Question: I have a UISwitch I am working with on my storyboard, and I am having trouble changing the wording from on/off to private/public which is what I need for my app. Also I would like the switch to be horizontal and longer so that a brief explanation can be added next to it.
Is that possible? How do I do that? I am attaching a screen shot of what I currently have.
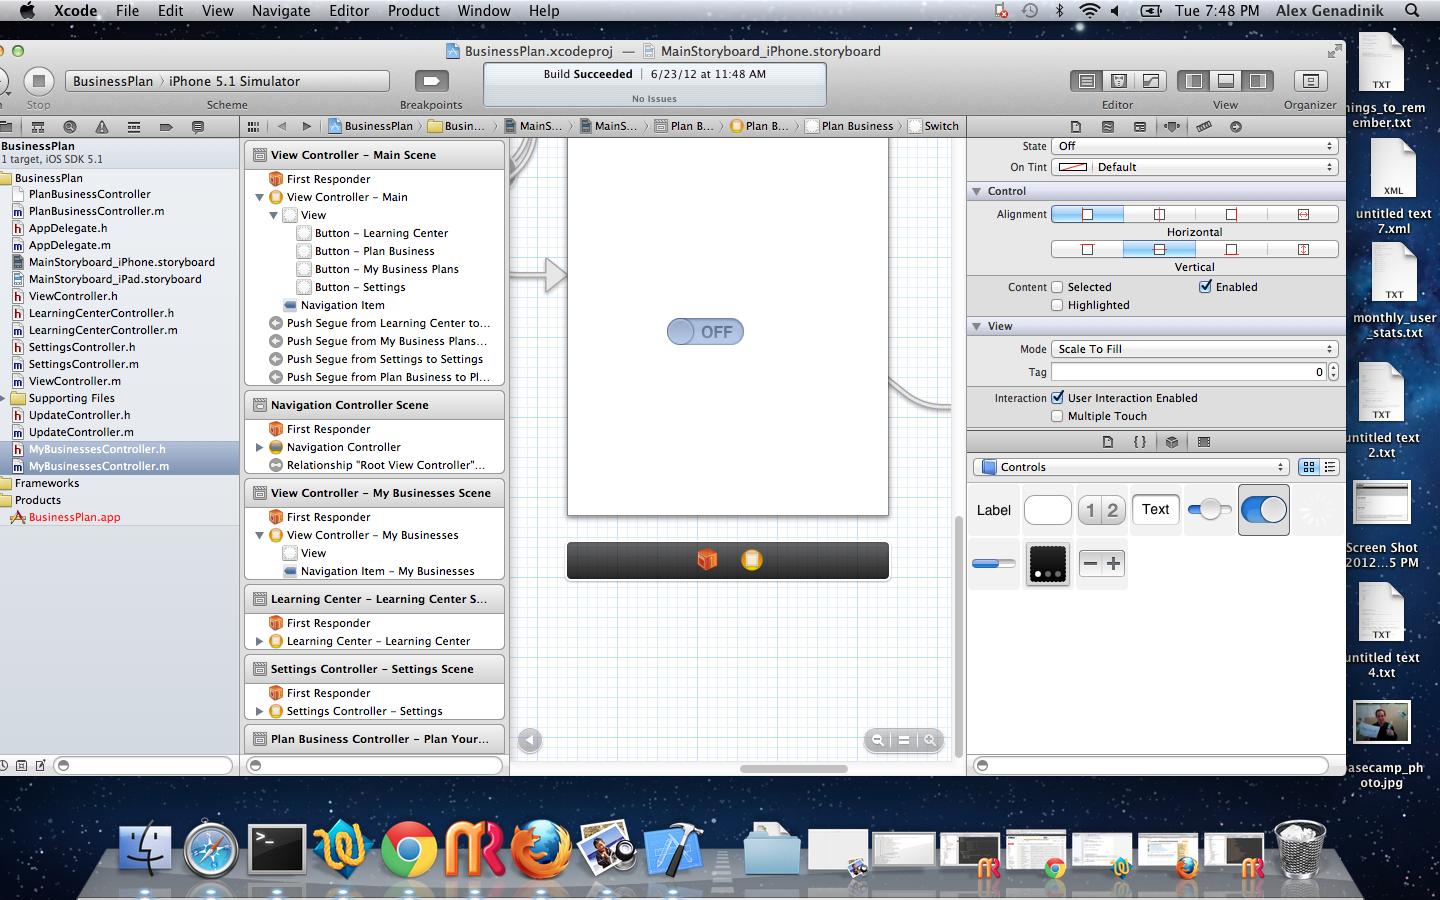
Answer: Under iOS 5 you cannot customise UISwitch apart from tintColor.
If you want onImage and offImage customisation, you might want to wait to see what iOS 6 brings.
To switch between "Public" and "Private" as if using radio buttons, you should use a UISegmentedControl which can be customised as required.